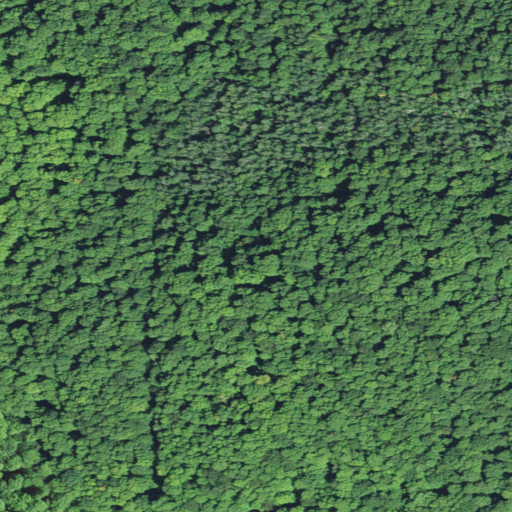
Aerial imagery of mountain in Michigan named Point Mountain containing deciduous forest and mixed forest